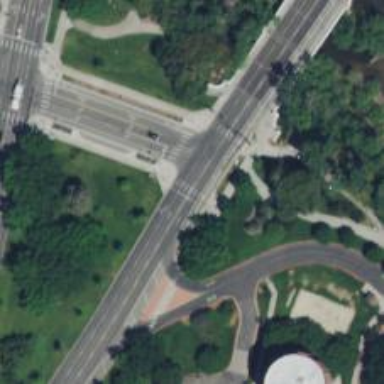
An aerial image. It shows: Primary highway with asphalt surface and separate sidewalk.